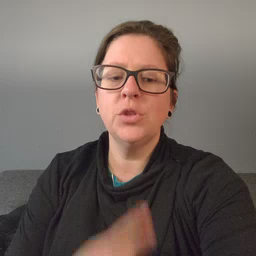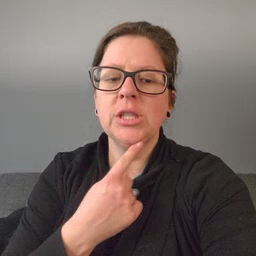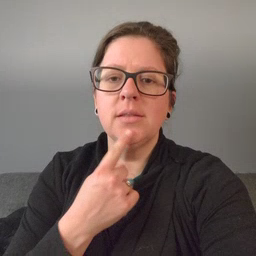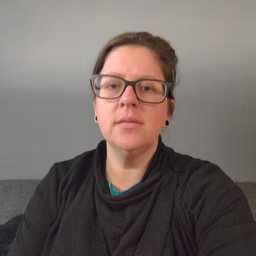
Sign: chin